Question: I'm trying to create a smooth-shaded cylinder using <URL>. Setting the 'shading' parameter of my material to 'THREE.SmoothShading' improves the appearance significantly, but the outline of the faces are still noticeable:

What is preventing these faces from being shaded smoothly?
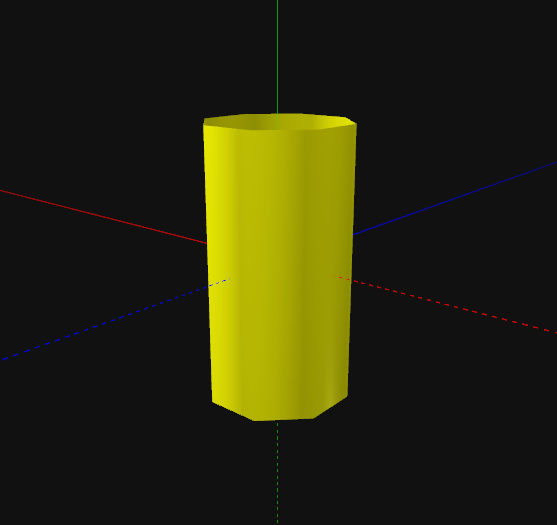
Answer: Turns out this was a bit of an optical illusion. The lighting in my scene is provided by one 'THREE.AmbientLight' and three 'THREE.DirectionalLight''s, which cast harsh shadows. The way in which these shadows were interacting was tricking my eyes into thinking the faces were being imperfectly shaded. Turning all but one 'DirectionalLight' off revealed that the shading is being applied as expected: